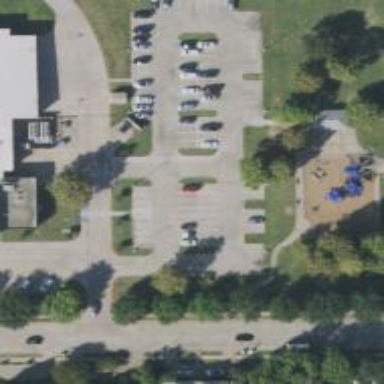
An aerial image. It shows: Parking space.